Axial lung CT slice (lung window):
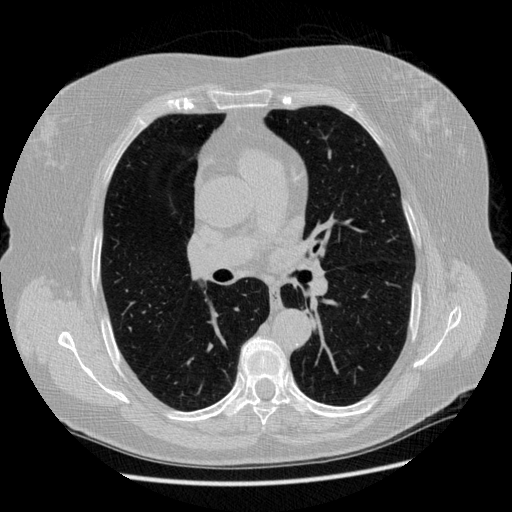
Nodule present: no